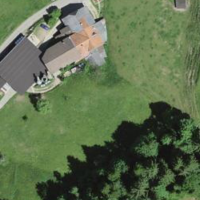
EUNIS habitat code: 24
Species observed at this site:
Plantago major